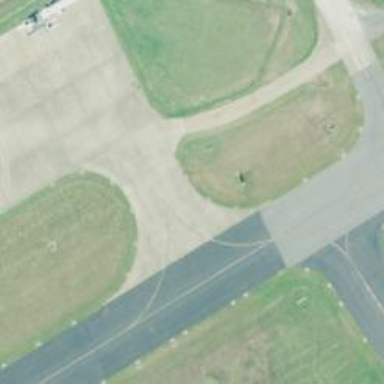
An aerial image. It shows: Image of taxiway at airport.